Field crop: maize
Growth stage: 1
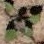
Species: chenopodium